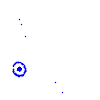
Particle: electron